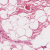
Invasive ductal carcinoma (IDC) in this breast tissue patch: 1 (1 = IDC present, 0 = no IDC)